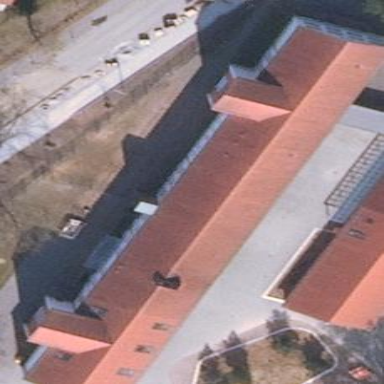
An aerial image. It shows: School building.